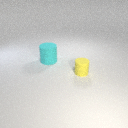
large cyan rubber cylinder to the left of small yellow rubber cylinder